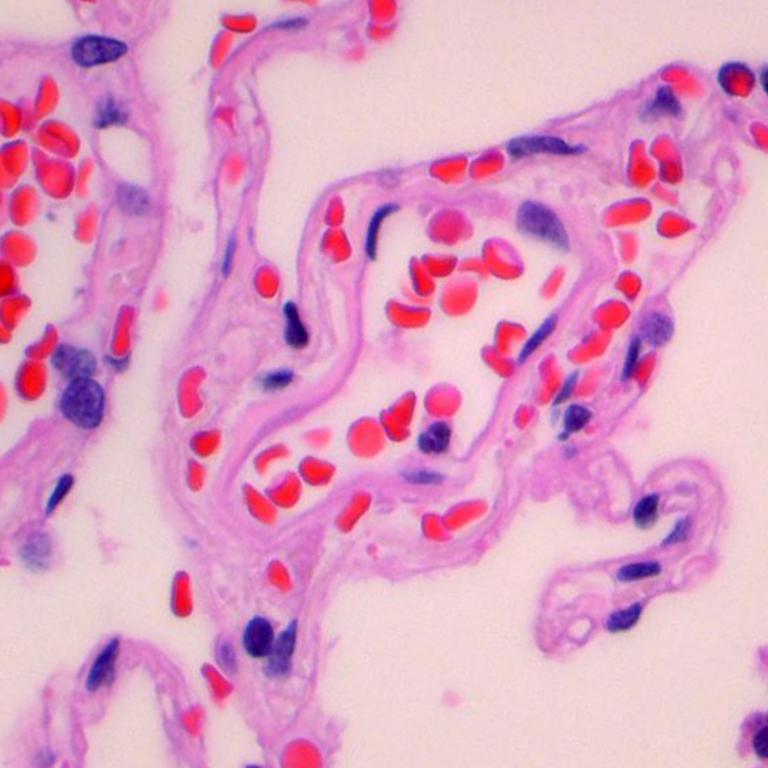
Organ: lung
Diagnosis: benign